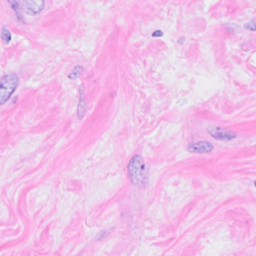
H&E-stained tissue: Breast